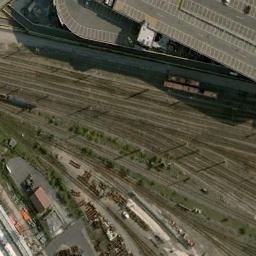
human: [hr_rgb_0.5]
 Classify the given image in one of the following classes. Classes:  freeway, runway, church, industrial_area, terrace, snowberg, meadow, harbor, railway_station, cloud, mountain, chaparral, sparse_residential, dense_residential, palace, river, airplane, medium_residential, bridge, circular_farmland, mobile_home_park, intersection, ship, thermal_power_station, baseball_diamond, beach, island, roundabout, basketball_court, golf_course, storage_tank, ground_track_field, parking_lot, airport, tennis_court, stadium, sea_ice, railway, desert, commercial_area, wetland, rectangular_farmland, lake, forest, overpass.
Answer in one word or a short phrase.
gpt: railway